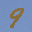
Label: 9